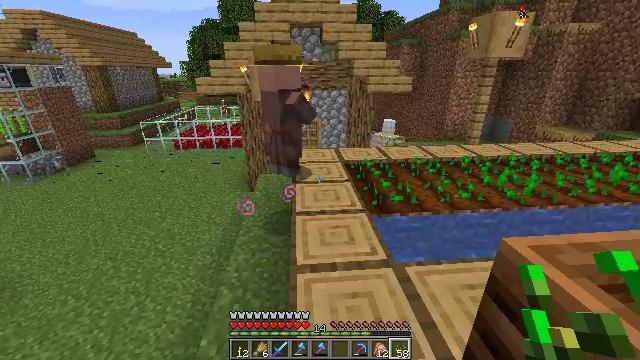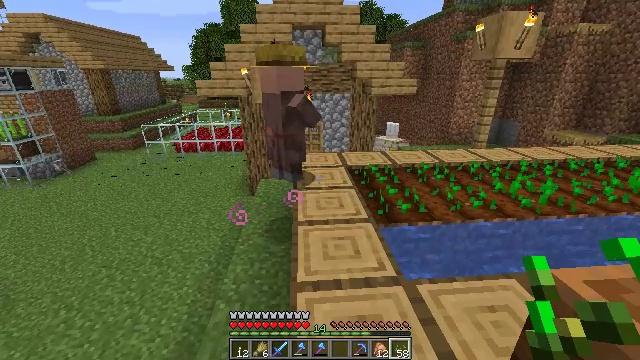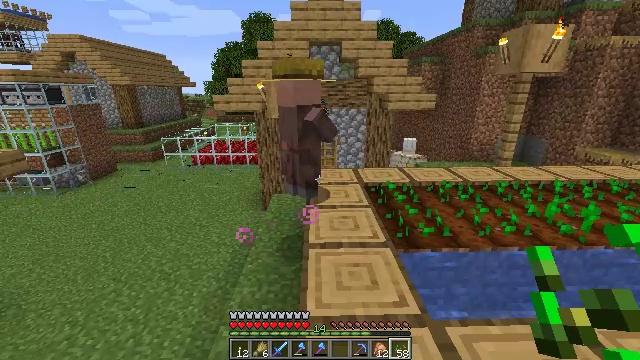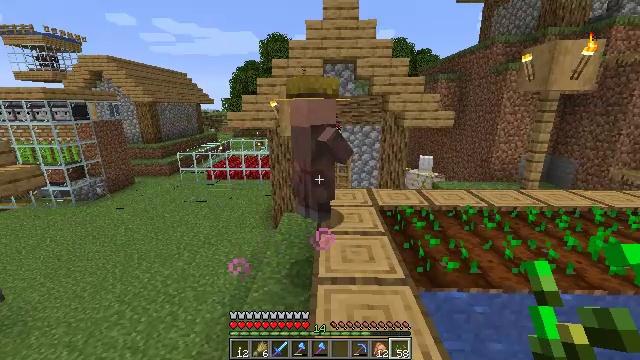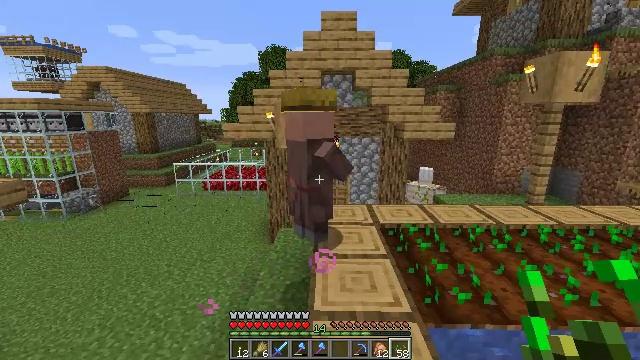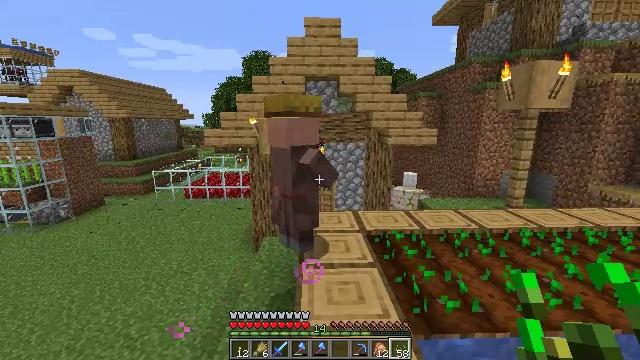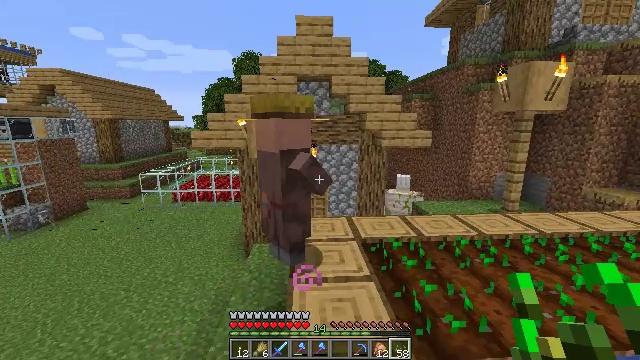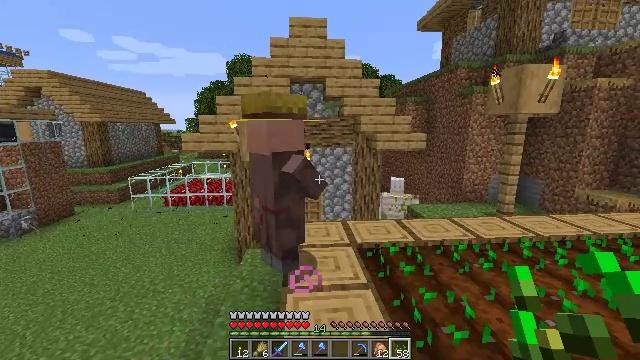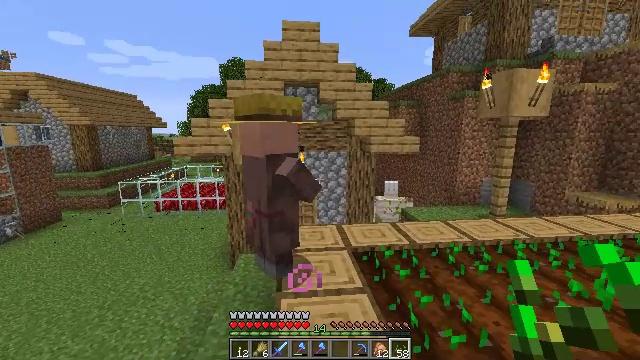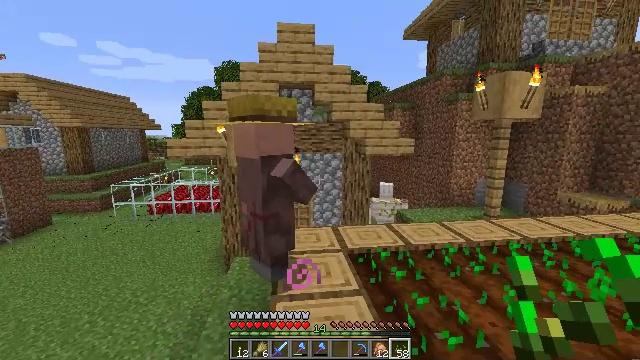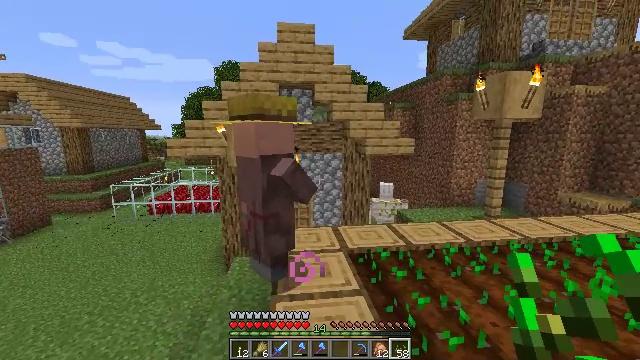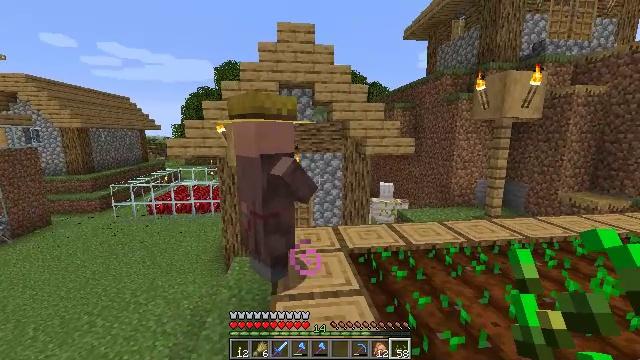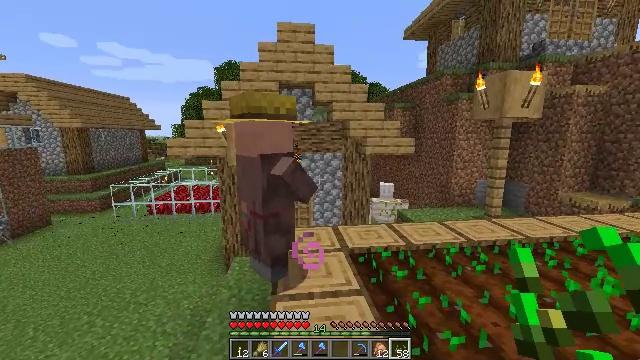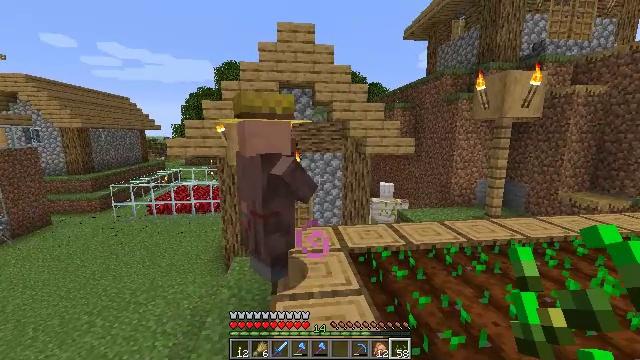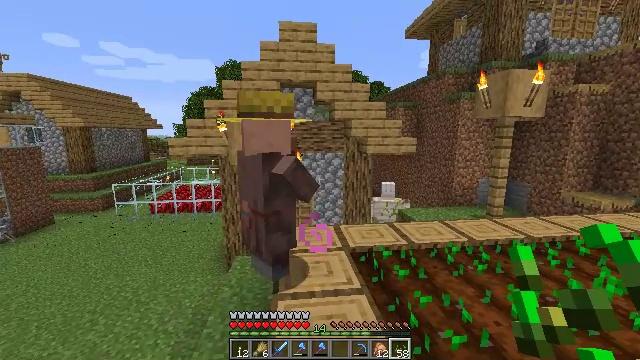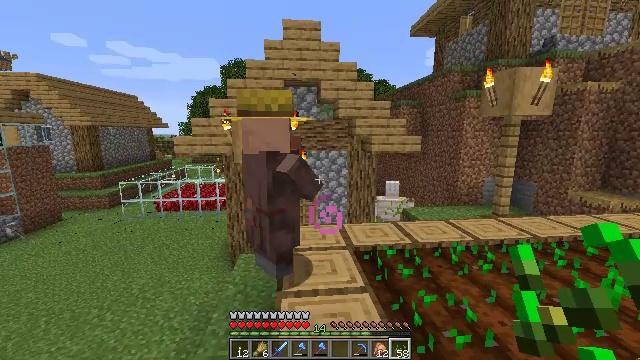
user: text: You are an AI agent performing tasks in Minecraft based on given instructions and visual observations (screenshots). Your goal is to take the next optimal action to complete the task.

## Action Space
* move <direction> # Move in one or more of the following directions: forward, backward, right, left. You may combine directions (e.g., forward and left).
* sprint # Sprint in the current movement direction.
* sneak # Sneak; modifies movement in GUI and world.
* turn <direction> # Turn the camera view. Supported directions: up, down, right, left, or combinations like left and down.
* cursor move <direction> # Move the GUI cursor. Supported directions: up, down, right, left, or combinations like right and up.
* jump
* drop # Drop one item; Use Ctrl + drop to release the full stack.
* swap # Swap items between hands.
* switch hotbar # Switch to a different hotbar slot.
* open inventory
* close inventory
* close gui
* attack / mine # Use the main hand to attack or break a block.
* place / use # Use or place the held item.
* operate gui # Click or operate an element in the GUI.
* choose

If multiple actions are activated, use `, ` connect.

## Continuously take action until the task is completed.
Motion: motion action
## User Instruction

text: Craft a pumpkin pie.
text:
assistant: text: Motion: move forward
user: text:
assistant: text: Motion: move forward, turn left and up
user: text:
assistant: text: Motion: move forward, turn left and up
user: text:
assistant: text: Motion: move forward, turn up
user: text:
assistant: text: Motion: move forward, turn right and up
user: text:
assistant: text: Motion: turn right
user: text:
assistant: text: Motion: turn right
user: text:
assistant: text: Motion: turn right
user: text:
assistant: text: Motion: turn right
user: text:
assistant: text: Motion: use / place
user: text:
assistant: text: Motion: use / place
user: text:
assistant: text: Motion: use / place
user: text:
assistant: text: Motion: no_op
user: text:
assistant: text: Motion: no_op
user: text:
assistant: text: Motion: no_op
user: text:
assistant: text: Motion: turn left
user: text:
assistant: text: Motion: turn left
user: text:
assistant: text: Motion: move forward
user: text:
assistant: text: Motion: move forward
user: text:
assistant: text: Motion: move forward
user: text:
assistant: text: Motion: move forward
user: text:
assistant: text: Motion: use / place
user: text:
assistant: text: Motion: use / place
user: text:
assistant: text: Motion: use / place
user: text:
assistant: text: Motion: use / place
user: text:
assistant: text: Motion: no_op
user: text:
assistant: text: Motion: open gui
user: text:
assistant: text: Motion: no_op
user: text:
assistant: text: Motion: no_op
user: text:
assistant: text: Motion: no_op